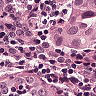
Metastatic tissue present: yes